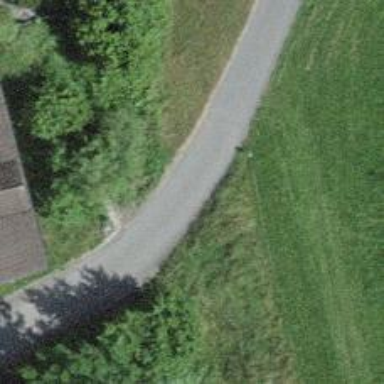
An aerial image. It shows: Service road with grade1 tracktype.